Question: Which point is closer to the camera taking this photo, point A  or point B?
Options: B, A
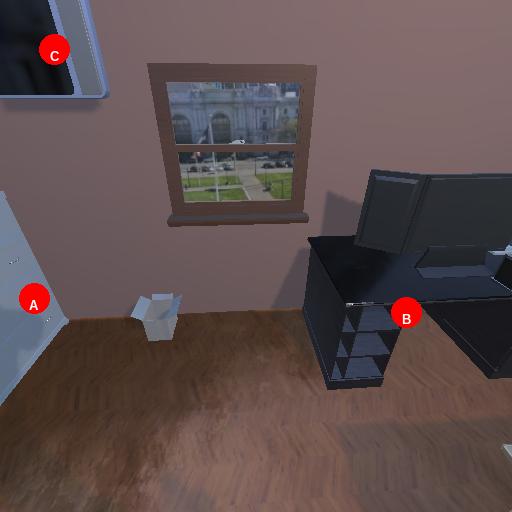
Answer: B